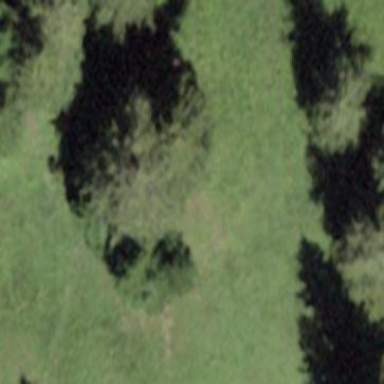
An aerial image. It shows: Forest area.